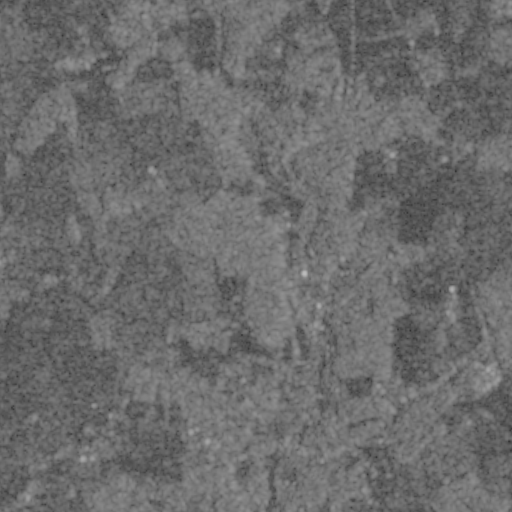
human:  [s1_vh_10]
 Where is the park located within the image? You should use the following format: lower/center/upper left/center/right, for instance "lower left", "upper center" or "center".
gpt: The park is located in the center right of the image.
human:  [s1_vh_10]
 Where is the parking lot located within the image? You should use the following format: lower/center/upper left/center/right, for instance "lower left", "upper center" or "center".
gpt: The parking lot is located in the center of the image.
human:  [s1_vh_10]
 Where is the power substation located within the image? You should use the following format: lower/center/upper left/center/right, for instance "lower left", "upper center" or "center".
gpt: The power substation is located in the center right of the image.
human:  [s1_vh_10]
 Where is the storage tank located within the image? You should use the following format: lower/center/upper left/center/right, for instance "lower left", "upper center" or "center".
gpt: The storage tank is located in the upper left of the image.
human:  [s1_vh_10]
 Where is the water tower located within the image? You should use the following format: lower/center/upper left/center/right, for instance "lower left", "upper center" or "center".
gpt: The water tower is located in the upper right of the image.
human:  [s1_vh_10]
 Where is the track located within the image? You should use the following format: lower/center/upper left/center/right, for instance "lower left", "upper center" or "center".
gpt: There is no track in the image.

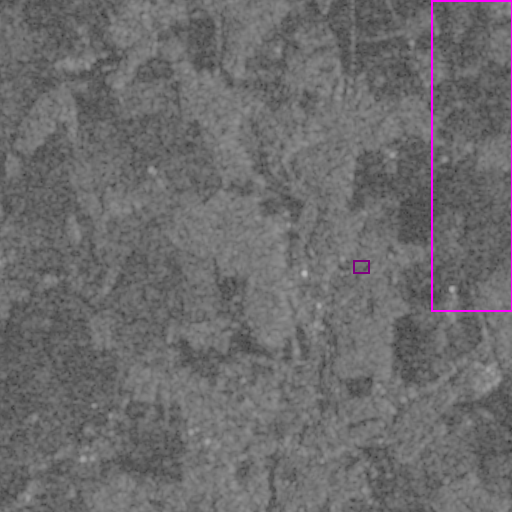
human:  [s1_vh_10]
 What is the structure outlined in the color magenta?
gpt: The structure outlined in magenta is a crop field.
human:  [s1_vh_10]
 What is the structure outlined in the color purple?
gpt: The structure outlined in purple is a park.
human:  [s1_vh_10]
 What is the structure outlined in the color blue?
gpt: There is no blue outline.